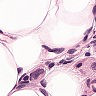
Metastatic tissue present: yes